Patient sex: M
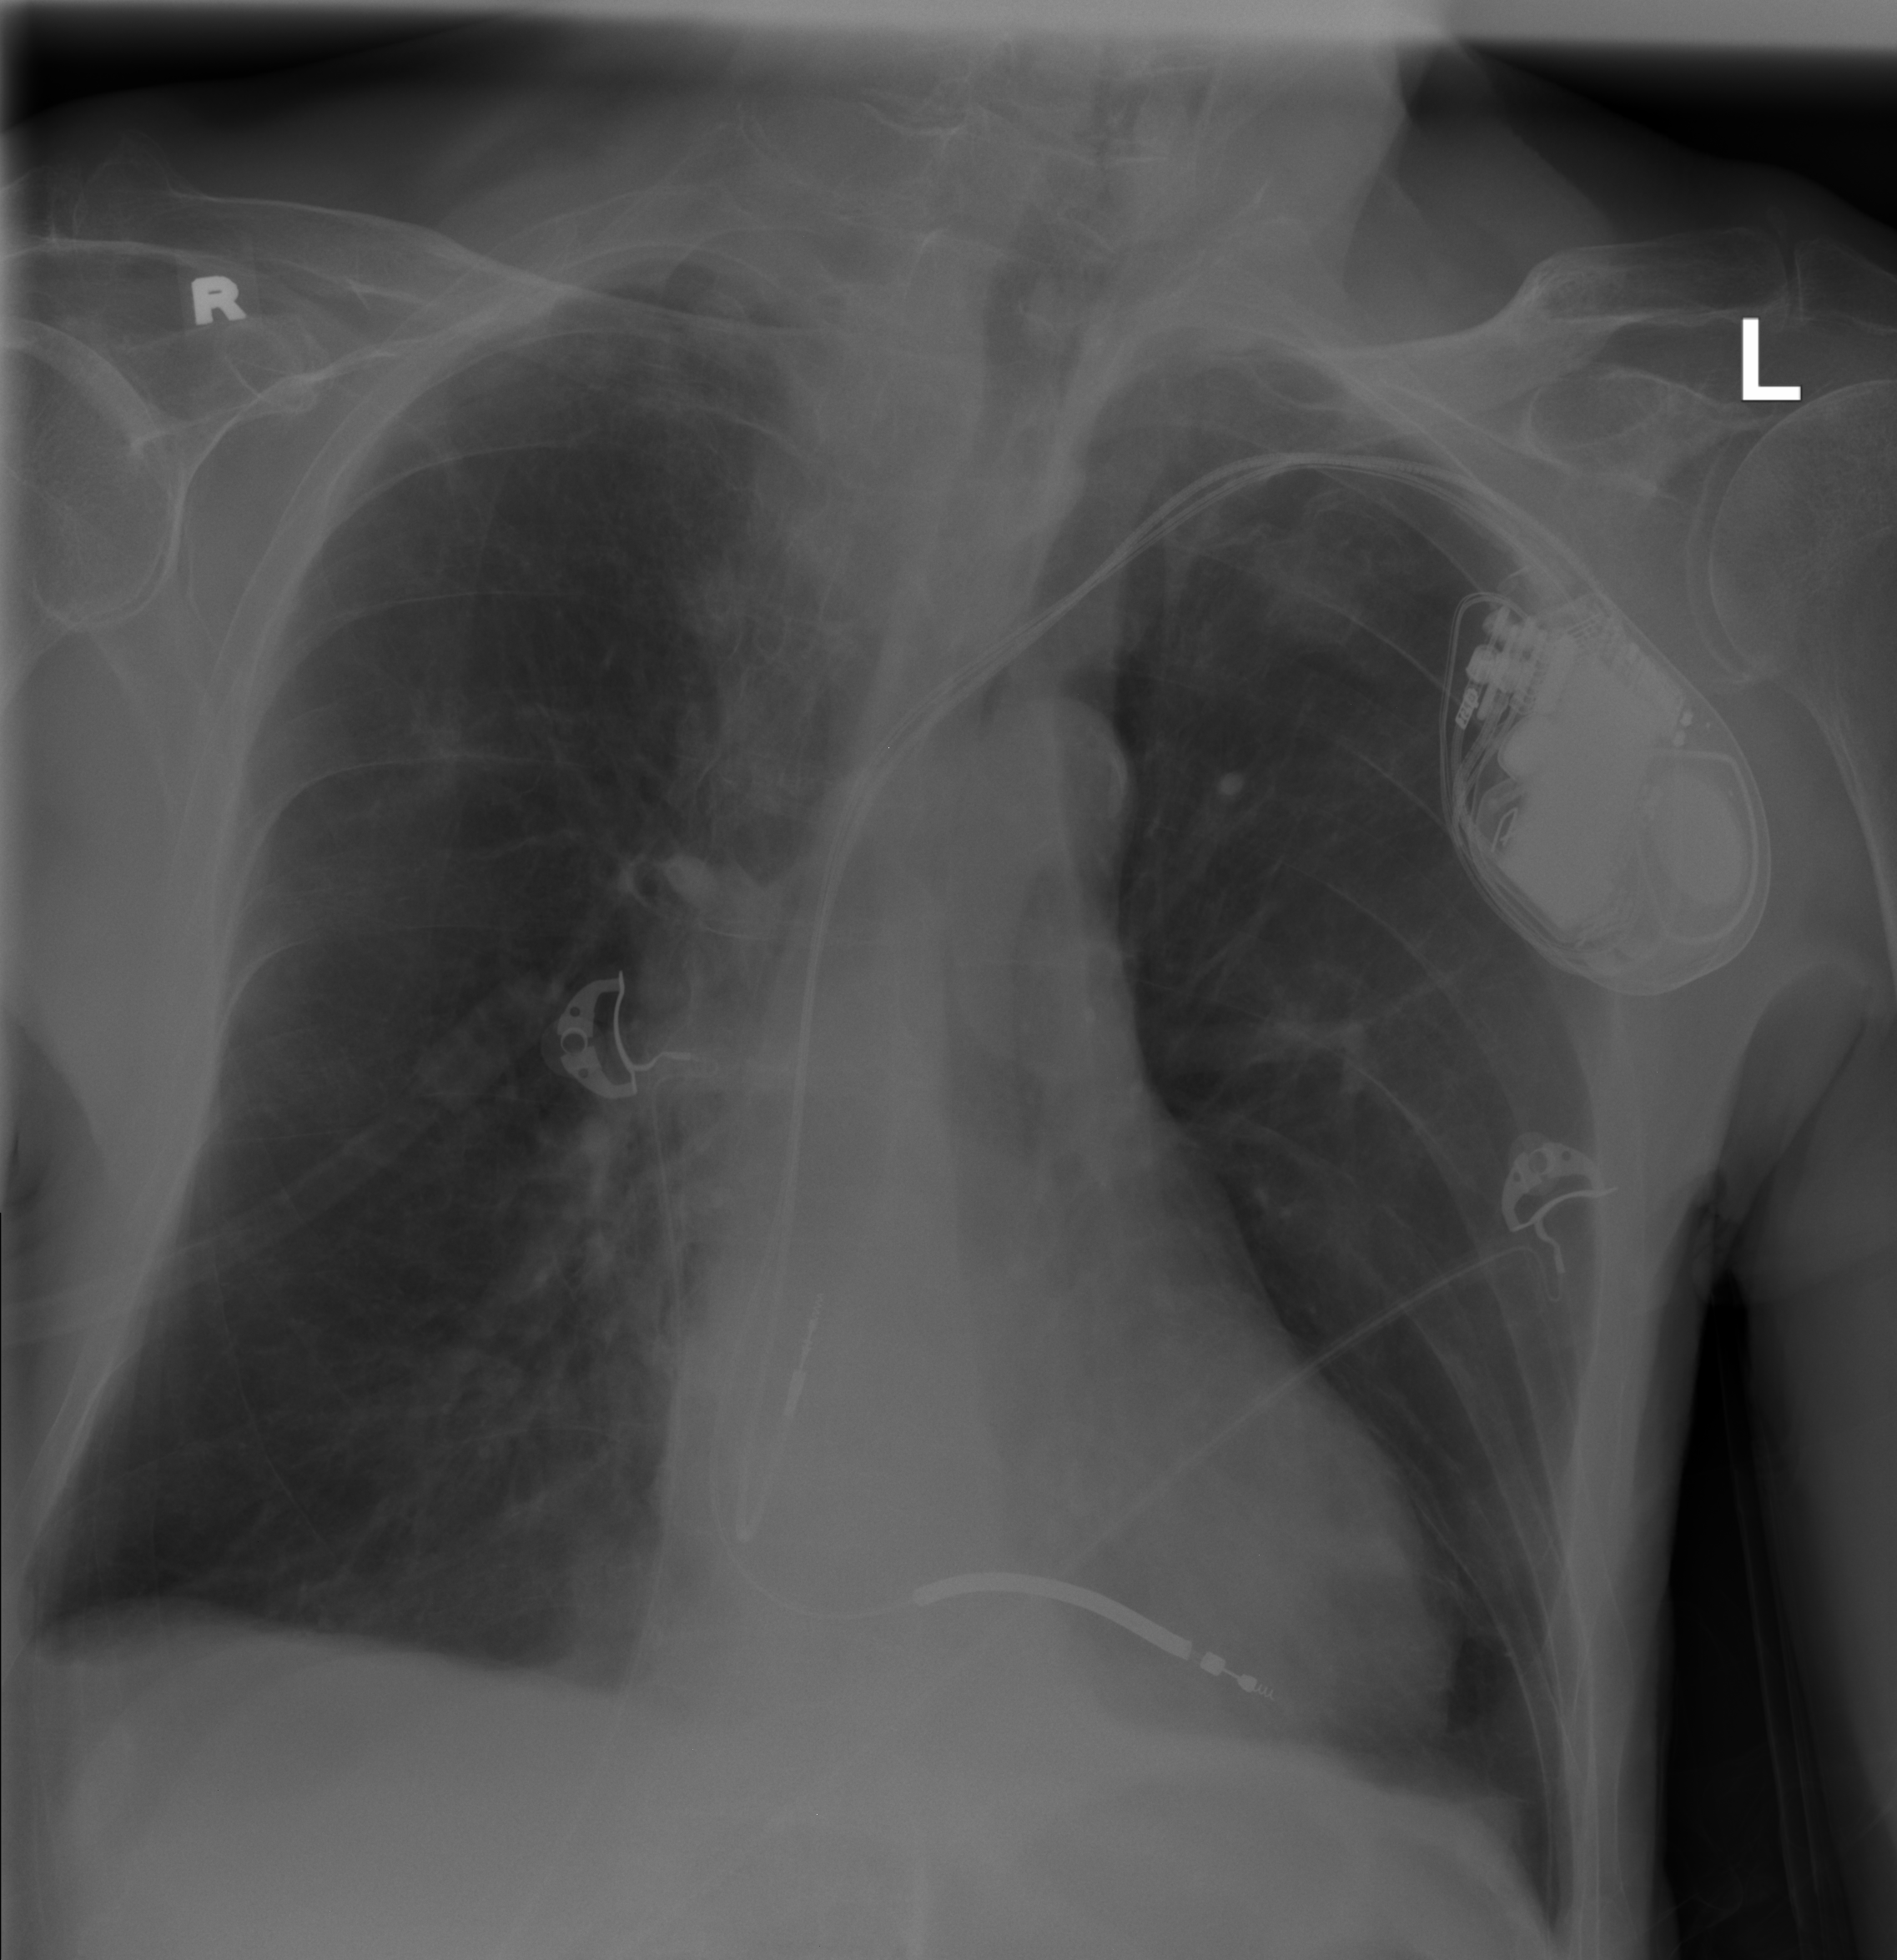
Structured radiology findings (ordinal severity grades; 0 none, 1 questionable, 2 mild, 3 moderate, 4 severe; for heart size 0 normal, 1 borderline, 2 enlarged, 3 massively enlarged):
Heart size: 0
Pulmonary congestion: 0
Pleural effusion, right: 0
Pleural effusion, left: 0
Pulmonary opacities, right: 2
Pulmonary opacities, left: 0
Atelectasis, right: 0
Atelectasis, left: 0